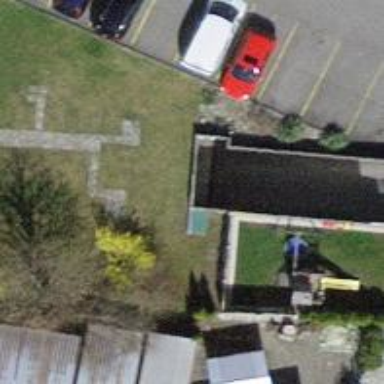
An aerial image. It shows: Parking entrance.